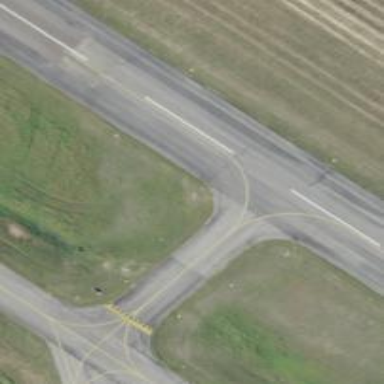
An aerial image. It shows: Image of taxiway at airport.